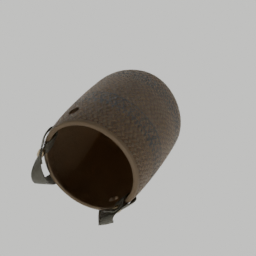
Label: decoration